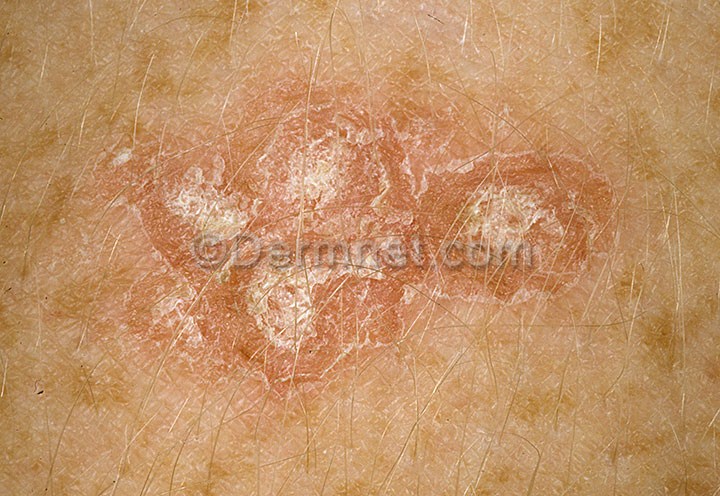
Disease: Psoriasis pictures Lichen Planus and related diseases